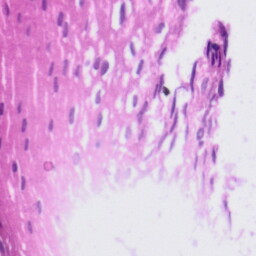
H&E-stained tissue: Tonsil